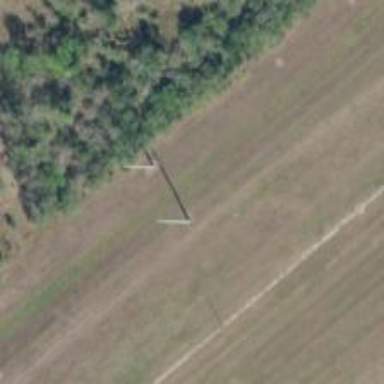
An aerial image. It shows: Power pole.